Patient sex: M
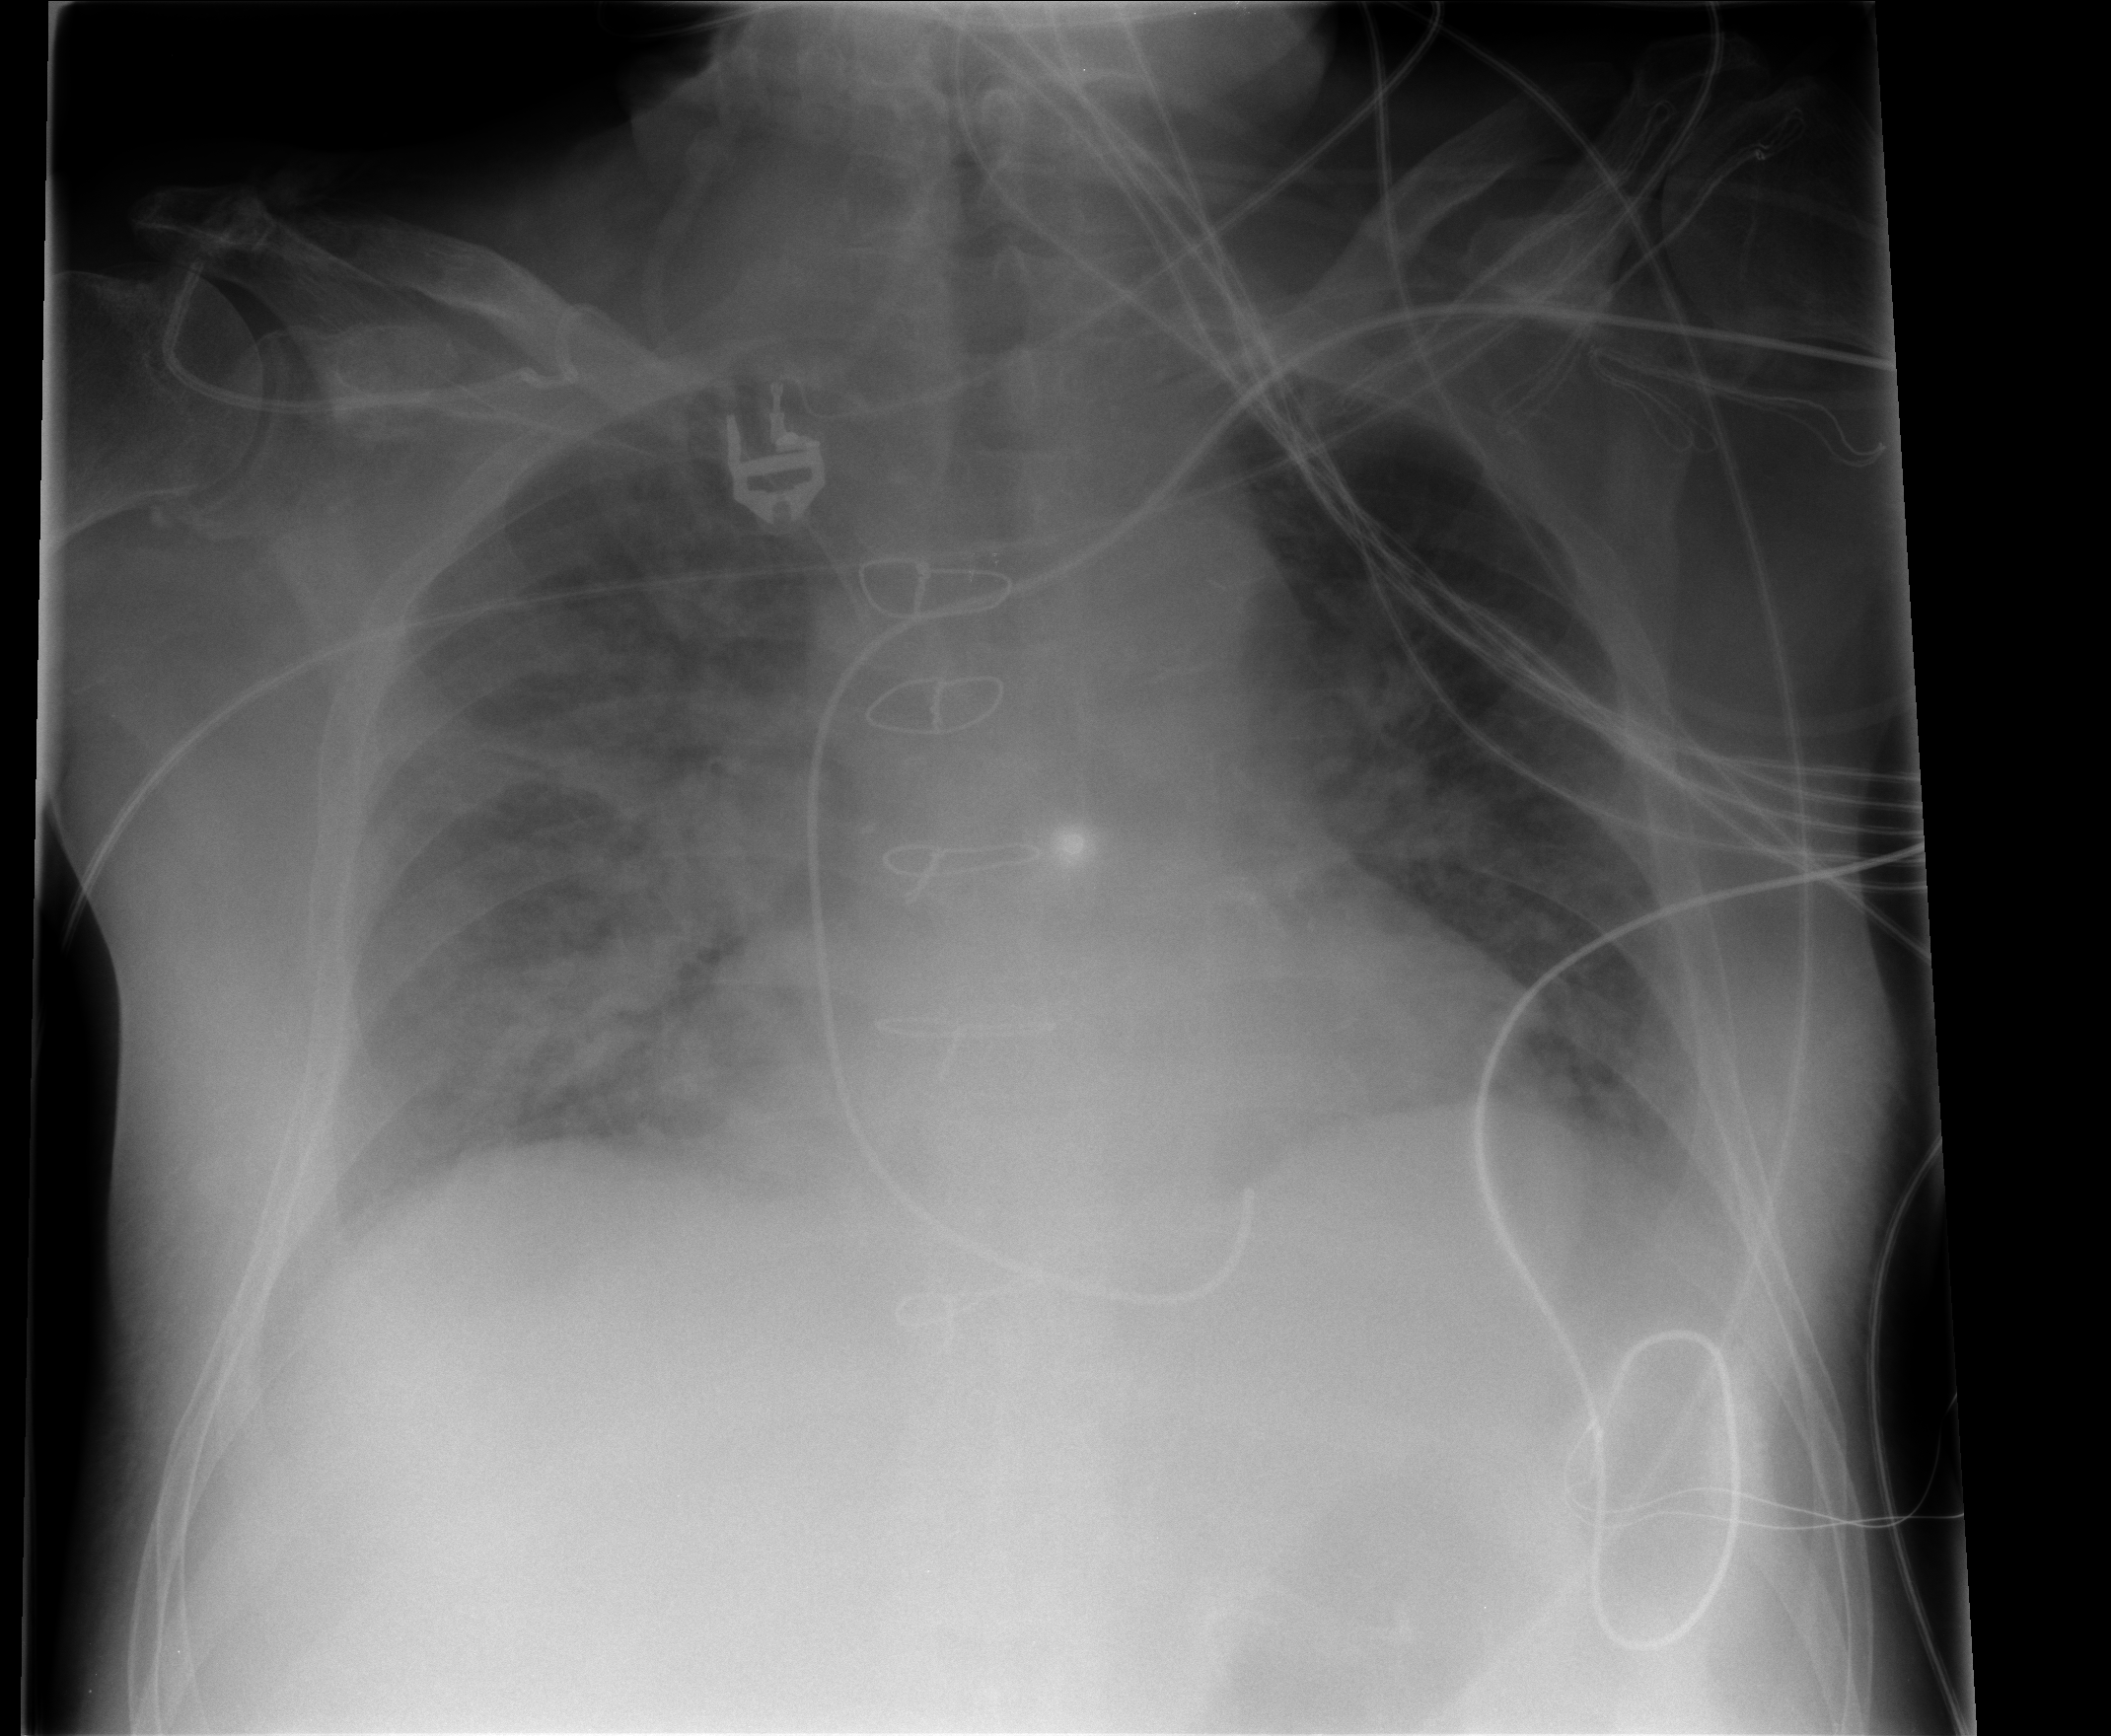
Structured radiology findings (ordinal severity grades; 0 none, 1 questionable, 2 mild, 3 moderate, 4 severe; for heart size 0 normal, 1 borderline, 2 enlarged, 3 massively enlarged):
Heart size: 0
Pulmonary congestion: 2
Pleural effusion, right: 0
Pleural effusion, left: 0
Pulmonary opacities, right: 3
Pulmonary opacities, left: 2
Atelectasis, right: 2
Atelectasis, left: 2